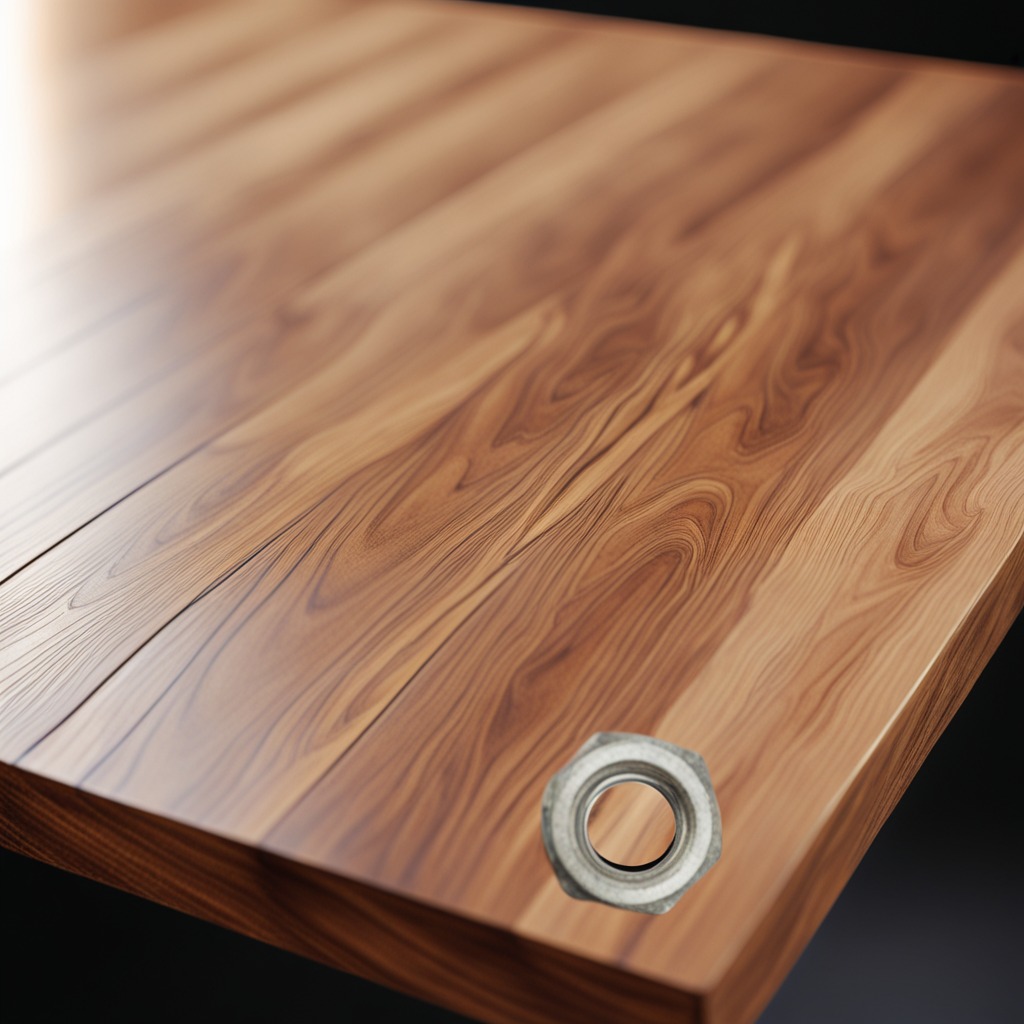
A metal nut is lying on the wooden table in a carpentry studio.